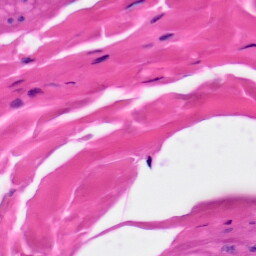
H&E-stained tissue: Skin